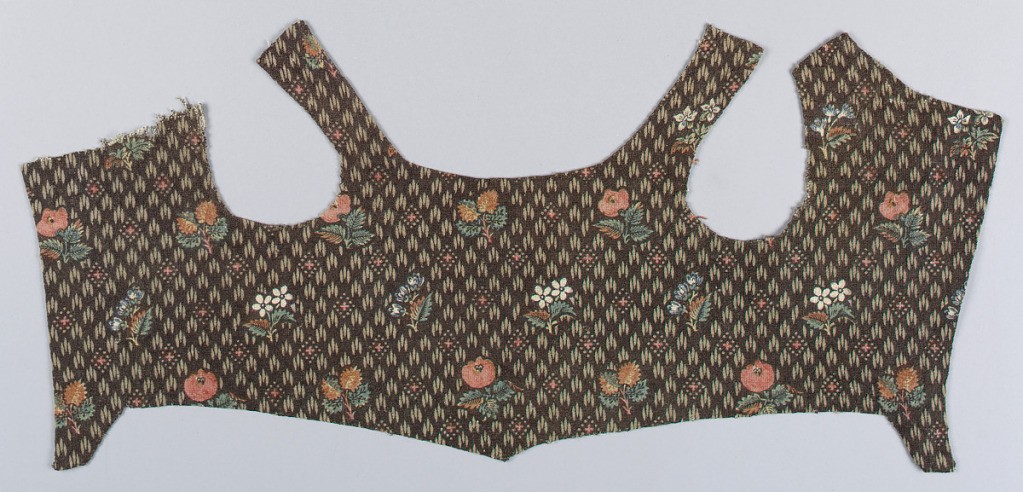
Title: Bodice
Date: late 18th century
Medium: cotton, linen Technique: block printed on plain weave
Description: Printed fabric cut into the shape of a child's bodice.